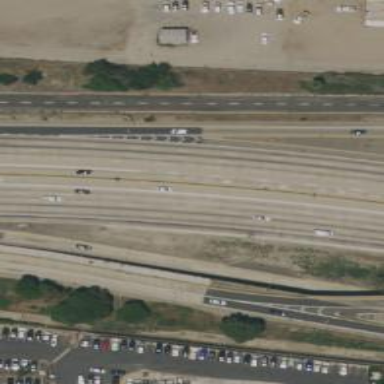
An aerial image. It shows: Motorway.